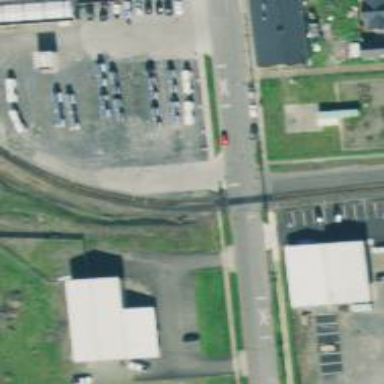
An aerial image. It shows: Uncontrolled railway level crossing.